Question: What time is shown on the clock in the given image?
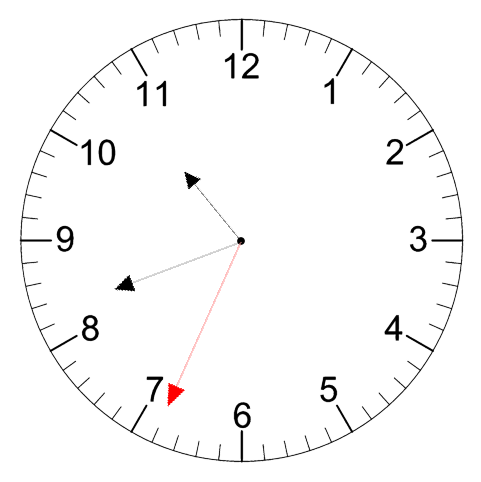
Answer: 10:41:34